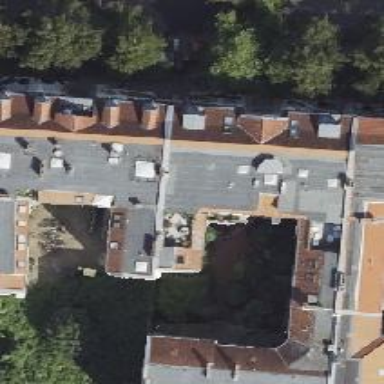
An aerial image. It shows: Apartment building with double saltbox roof shape.